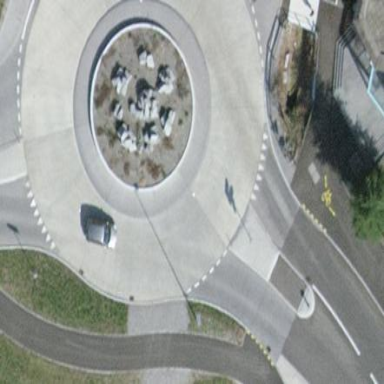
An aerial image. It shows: Secondary road with asphalt surface leading to roundabout.